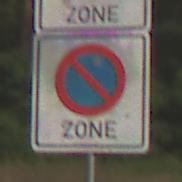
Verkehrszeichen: BeginnEingeschraenktesHalteverbotZone
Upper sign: BeginnZone20
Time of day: SunriseSunset
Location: Outdoor (Nature)
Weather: PartlyCloudy
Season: NotSpecified
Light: Natural